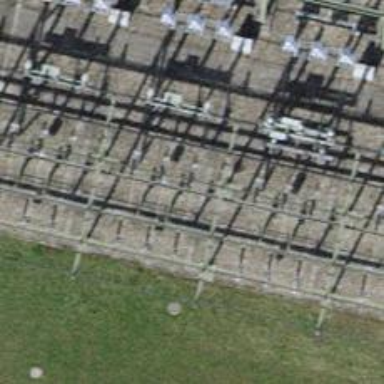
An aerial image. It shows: Bay for power lines.